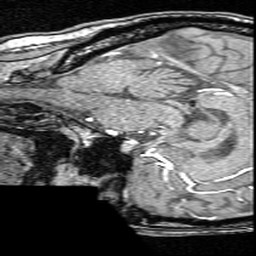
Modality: angio
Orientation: sagittal
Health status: ill
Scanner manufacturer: siemens
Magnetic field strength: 3 T
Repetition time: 0.022 s
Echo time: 0.00395 s